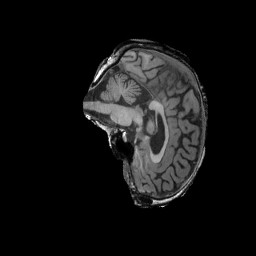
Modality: T1w
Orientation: sagittal
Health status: ill
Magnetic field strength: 3 T